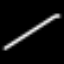
Label: line